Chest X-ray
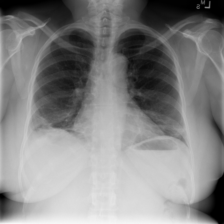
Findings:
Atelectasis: negative
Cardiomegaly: positive
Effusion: positive
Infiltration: positive
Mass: negative
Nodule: negative
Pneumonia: negative
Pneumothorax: negative
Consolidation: negative
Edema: negative
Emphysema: negative
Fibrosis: negative
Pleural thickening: negative
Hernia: negative